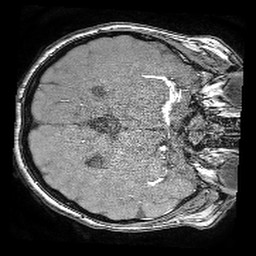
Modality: angio
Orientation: axial
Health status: ill
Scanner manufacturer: philips
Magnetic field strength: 3 T
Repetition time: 0.018 s
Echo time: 0.003454 s